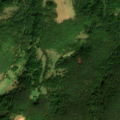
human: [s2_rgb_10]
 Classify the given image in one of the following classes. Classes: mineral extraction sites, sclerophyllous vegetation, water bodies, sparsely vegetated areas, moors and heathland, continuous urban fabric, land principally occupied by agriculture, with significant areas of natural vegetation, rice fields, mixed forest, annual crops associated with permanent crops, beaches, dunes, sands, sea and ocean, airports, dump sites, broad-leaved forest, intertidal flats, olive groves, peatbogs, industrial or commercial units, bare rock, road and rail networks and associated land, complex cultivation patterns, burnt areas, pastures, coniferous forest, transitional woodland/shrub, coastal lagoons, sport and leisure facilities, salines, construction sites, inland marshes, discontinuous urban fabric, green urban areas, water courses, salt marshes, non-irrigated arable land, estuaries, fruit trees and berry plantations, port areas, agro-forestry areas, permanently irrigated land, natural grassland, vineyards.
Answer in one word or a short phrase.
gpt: land principally occupied by agriculture, with significant areas of natural vegetation, broad-leaved forest